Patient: sex M, age 69
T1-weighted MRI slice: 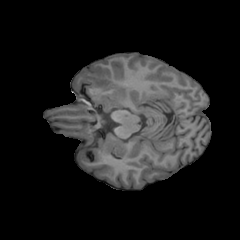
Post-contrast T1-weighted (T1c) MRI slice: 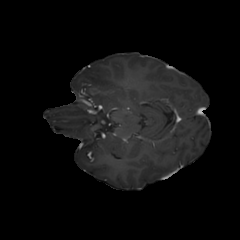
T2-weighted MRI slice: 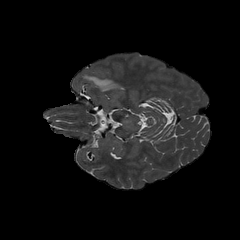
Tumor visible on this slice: yes
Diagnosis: Glioblastoma, IDH-wildtype
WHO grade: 4